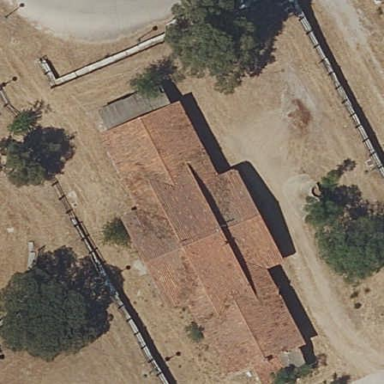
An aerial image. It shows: Stable building.